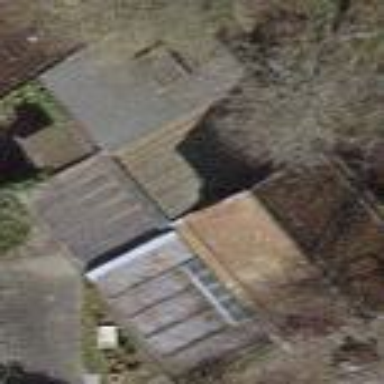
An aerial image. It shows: Shed building.